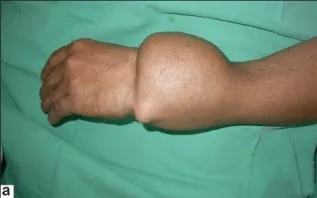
Pre-operative giant cell tumor of left distal radius, and ,carpal bones.
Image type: radiology (x_ray)